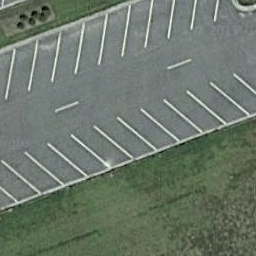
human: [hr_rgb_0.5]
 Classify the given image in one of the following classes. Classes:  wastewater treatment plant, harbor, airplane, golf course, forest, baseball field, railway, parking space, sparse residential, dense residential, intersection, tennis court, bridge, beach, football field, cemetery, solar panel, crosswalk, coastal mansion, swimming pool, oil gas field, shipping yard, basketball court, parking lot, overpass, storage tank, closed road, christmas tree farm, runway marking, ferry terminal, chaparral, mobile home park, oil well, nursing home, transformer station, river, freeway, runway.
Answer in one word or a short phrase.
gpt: parking space